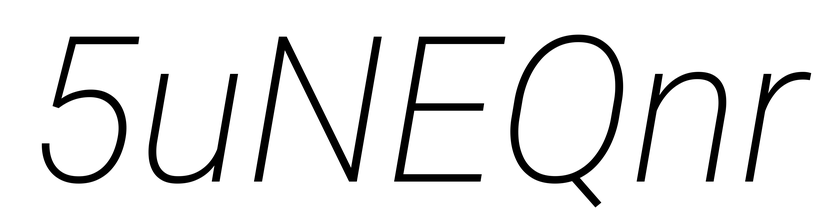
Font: Roboto-Italic_ExtraLight_Italic